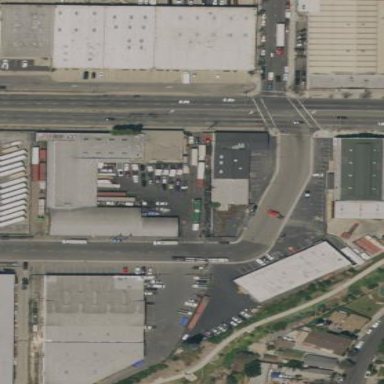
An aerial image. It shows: Warehouse.